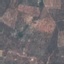
Label: PermanentCrop